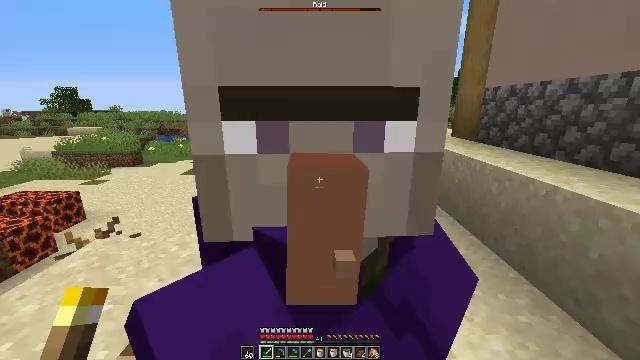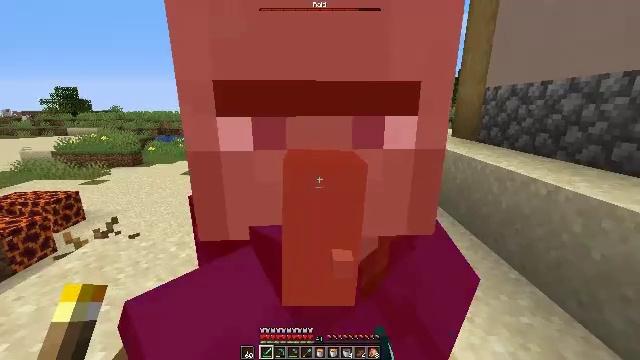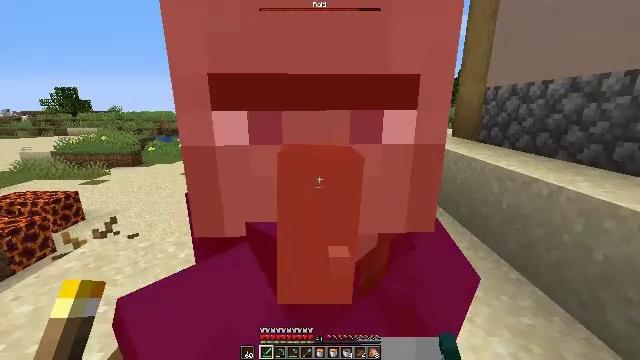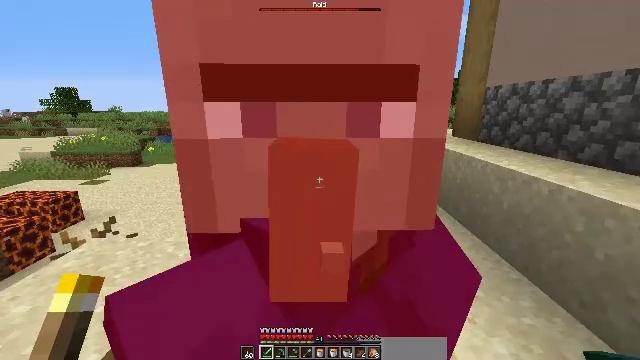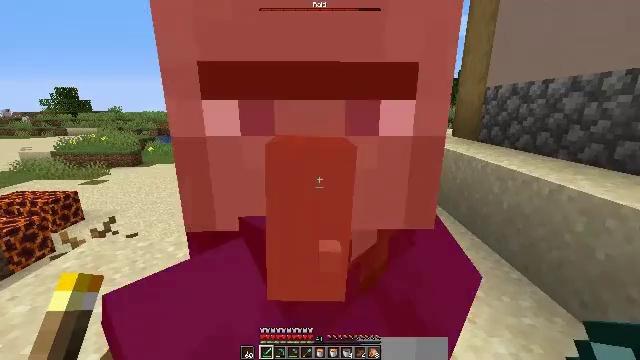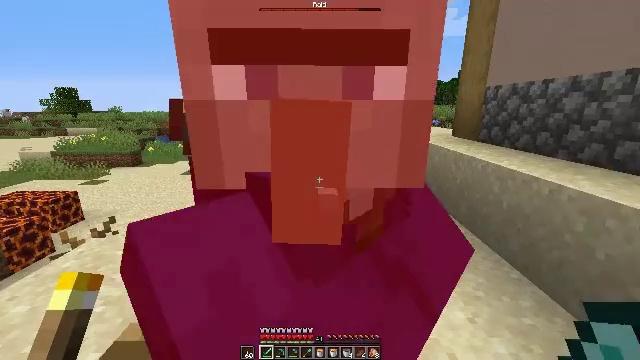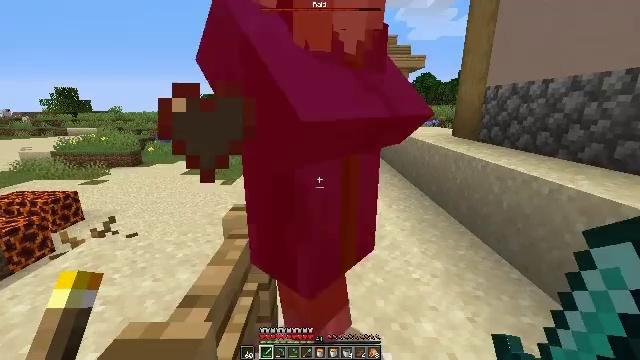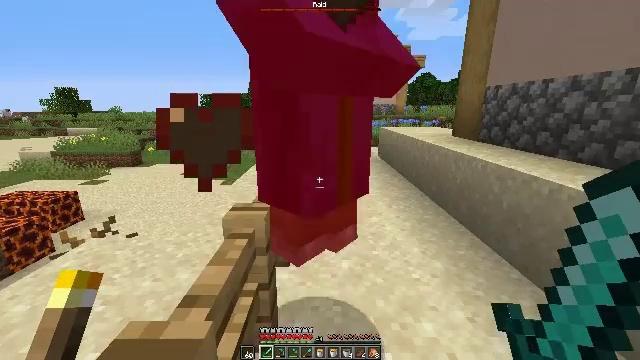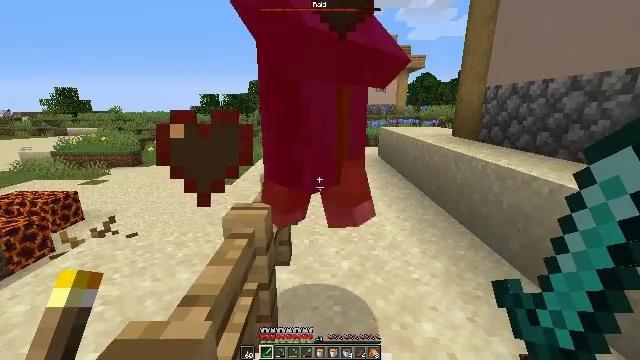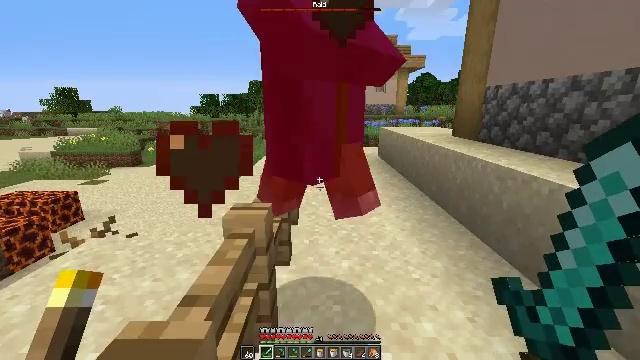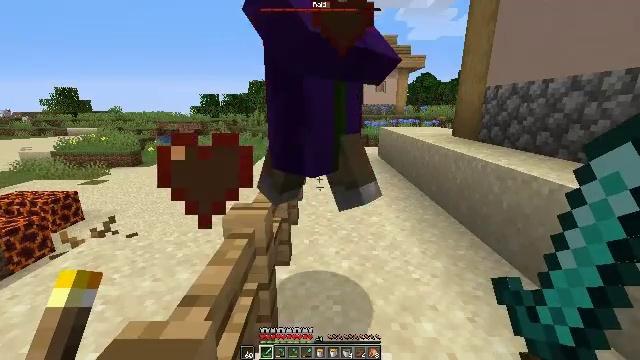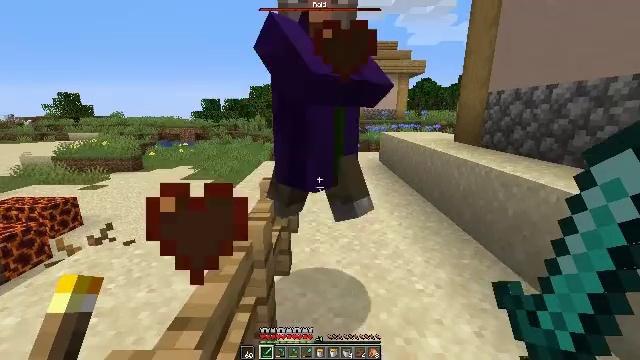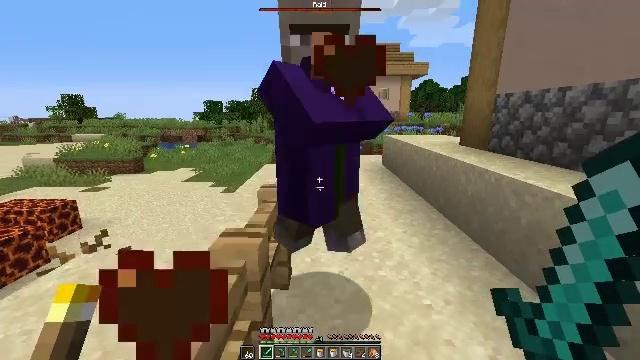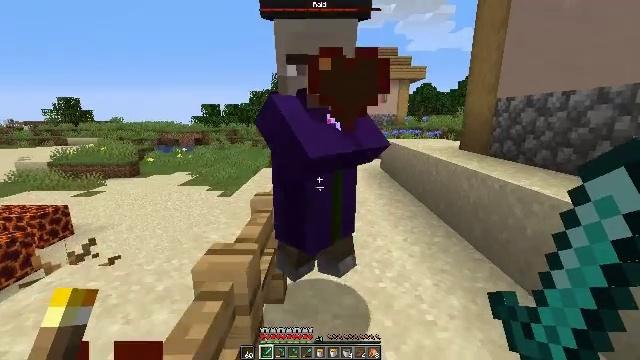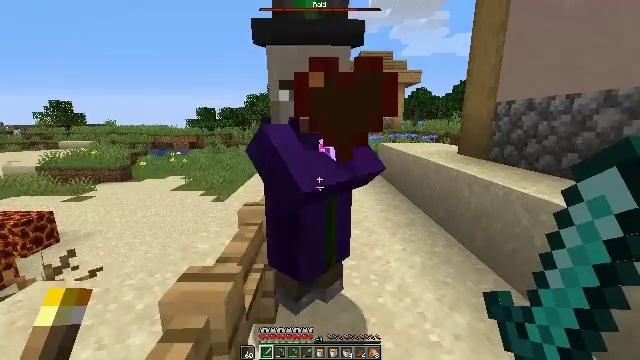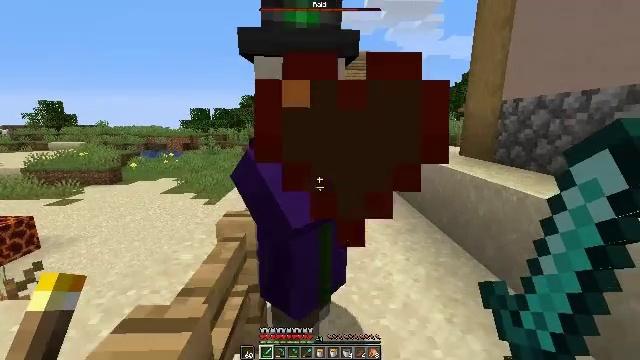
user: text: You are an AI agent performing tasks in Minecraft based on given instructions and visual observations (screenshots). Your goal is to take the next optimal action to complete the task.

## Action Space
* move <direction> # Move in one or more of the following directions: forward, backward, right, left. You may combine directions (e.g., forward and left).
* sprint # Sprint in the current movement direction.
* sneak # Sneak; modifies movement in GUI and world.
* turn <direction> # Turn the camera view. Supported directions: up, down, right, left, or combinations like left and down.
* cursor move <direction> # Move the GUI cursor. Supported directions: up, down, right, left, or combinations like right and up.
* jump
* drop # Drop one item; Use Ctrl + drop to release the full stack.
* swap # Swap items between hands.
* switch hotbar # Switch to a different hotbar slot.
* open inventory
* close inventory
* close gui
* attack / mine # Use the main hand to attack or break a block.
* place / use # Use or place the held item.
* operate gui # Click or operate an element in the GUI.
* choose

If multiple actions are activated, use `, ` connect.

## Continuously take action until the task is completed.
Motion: motion action
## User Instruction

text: Combat the witch.
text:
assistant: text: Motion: no_op
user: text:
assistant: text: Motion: no_op
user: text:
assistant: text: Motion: no_op
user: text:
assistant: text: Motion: no_op
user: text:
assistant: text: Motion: no_op
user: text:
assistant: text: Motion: no_op
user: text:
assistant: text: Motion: no_op
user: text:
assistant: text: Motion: no_op
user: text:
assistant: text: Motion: no_op
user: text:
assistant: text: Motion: no_op
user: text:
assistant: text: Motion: move forward, turn up
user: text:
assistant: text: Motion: move forward
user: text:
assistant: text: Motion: move forward
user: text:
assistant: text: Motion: move forward
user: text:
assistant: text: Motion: move forward
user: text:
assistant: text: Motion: move forward, turn right
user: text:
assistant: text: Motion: move forward, attack / mine
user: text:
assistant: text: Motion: move forward, attack / mine
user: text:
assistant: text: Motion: move forward, attack / mine
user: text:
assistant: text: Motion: no_op
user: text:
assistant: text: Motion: no_op
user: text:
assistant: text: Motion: no_op
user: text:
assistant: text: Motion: no_op